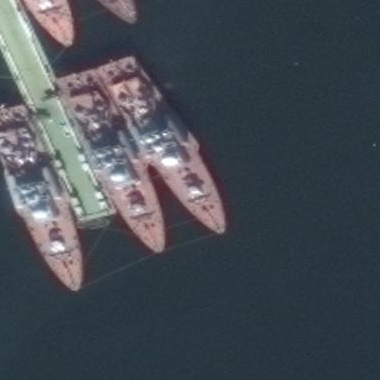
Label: destroyer